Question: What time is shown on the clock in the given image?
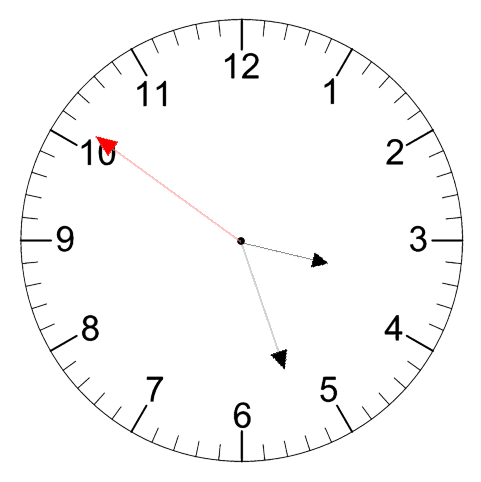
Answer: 03:26:51